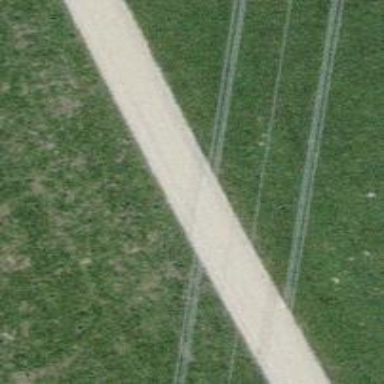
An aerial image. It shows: Agricultural track with grade2 surface. Only agricultural vehicles are allowed on this road.